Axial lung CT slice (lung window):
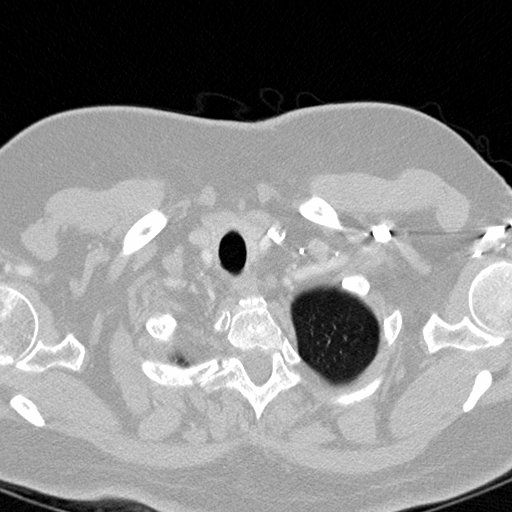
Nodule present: no